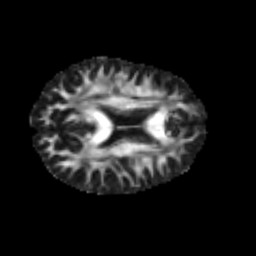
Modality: FA
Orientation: axial
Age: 23
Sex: male
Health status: healthy